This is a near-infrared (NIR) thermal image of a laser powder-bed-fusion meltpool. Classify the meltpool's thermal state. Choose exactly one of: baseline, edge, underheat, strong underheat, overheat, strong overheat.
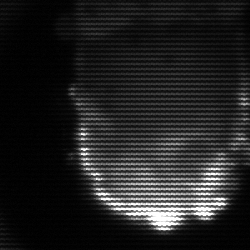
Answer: baseline